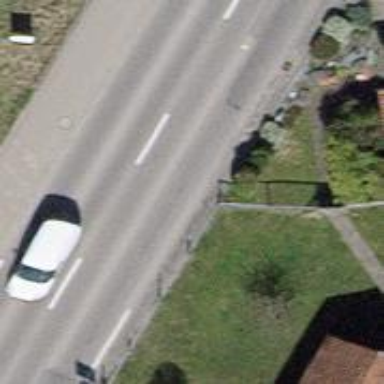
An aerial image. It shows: Secondary road with asphalt surface. The sidewalk on the right also has asphalt surface.